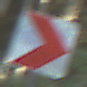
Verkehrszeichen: RichtungstafelnInKurvenKleinLinks
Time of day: MorningAfternoon
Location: Outdoor (Nature)
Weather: Clear
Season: NotSpecified
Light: Natural